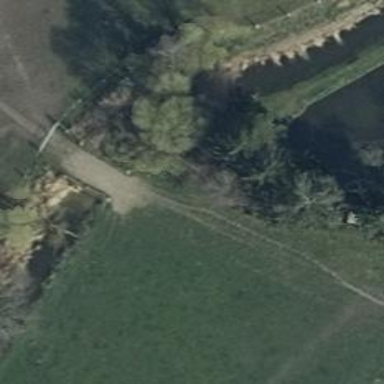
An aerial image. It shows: Track road with bridge.